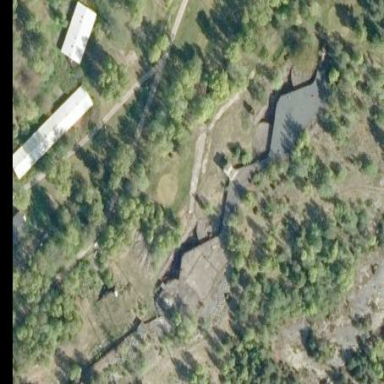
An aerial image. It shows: Attraction bunker building.